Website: lowes
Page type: customer-info-address
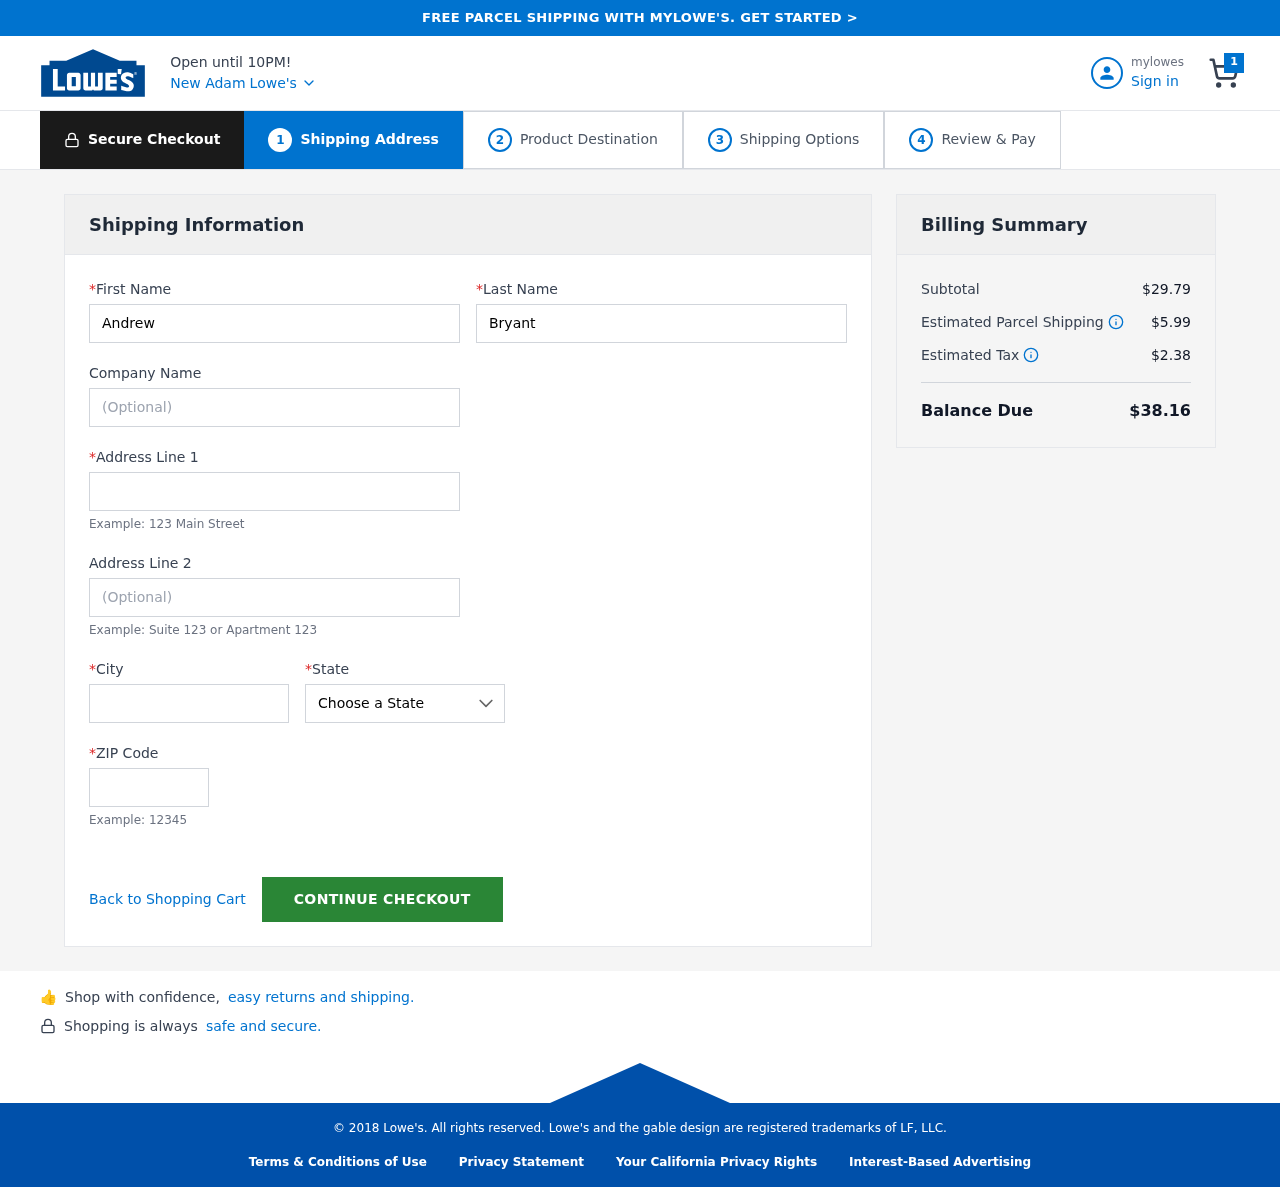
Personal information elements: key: PII_CITY
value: New Adam
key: PII_FIRSTNAME
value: Andrew
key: PII_LASTNAME
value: Bryant
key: PII_POSTCODE
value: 86661
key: PII_STATE
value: Virginia
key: PII_STREET
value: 986 Donna Gateway Suite 040
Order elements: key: ORDER_NUM_ITEMS
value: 1
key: ORDER_SUBTOTAL
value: $29.79
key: ORDER_SHIPPING_COST
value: $5.99
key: ORDER_TAX
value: $2.38
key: ORDER_TOTAL
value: $38.16